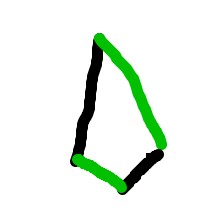
Shape: kite